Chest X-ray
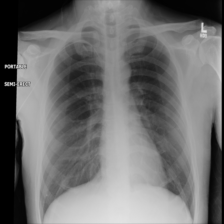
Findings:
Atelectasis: negative
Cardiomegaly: negative
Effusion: negative
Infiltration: negative
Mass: negative
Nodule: negative
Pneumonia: negative
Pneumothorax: negative
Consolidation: negative
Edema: negative
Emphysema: negative
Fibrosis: negative
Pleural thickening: negative
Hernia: negative